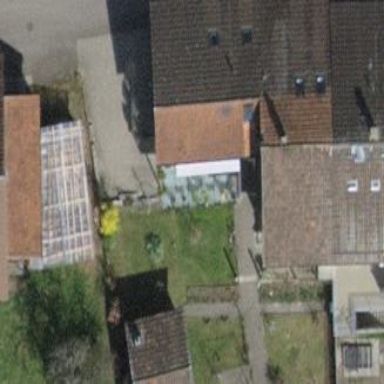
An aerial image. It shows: Terrace building.